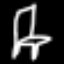
Label: chair